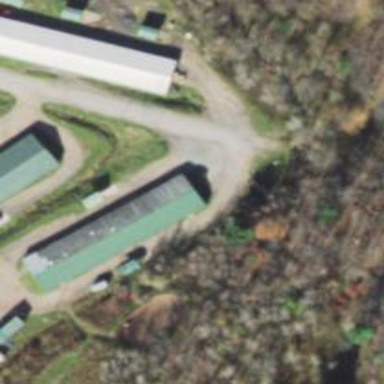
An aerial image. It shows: Stable building.